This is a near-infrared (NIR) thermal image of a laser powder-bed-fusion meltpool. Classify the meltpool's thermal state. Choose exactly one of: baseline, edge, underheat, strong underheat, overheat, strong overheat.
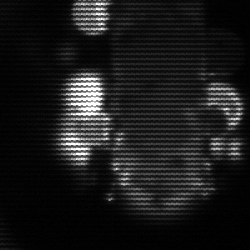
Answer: strong underheat